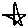
Label: star